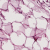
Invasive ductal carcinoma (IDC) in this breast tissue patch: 0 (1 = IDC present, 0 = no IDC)